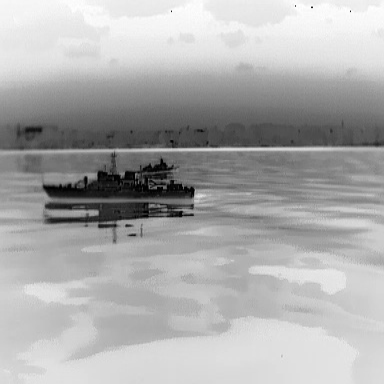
There are two warships in the infrared image.